Field crop: maize
Growth stage: 2
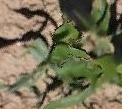
Species: maize